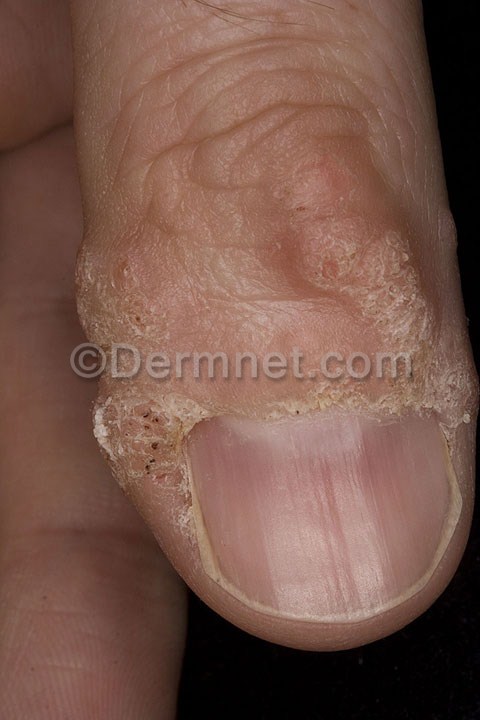
Disease: Warts Molluscum and other Viral Infections